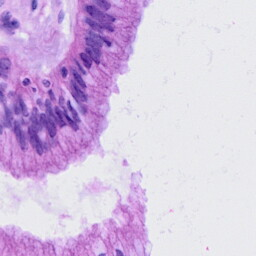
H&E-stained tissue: Cervix